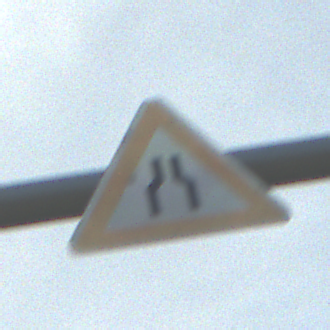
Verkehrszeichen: VerengteFahrbahn
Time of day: MorningAfternoon
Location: Outdoor (Urban)
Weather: PartlyCloudy
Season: NotSpecified
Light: Natural